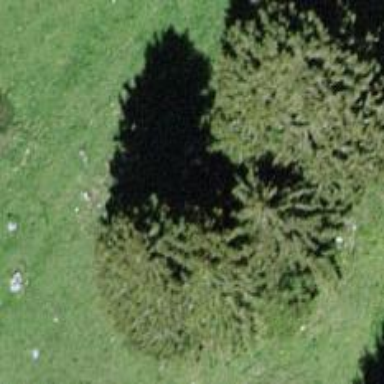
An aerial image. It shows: Needle-leaved tree in its natural environment.